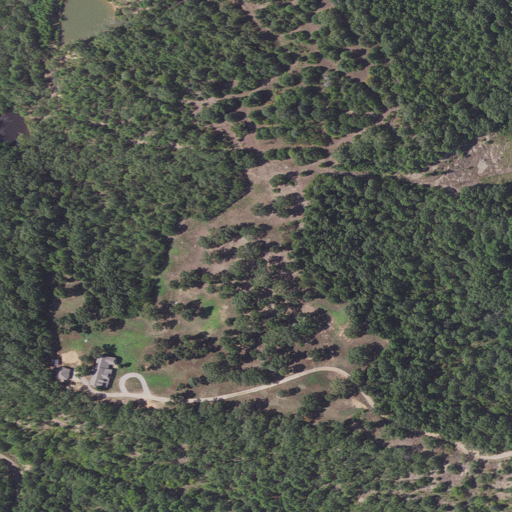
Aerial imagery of mountain in Arkansas named Pine Hill containing deciduous forest, mixed forest, shrub, low intensity development, evergreen forest, and pasture